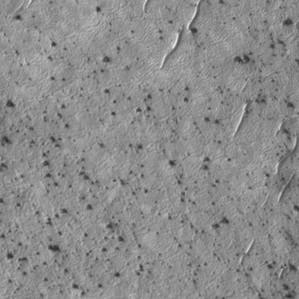
Label: frost